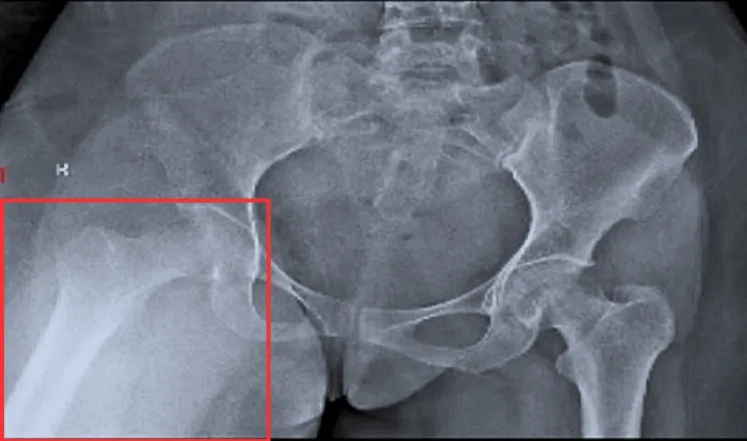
Pre-operative X-ray of right-sided hip. The red square shows a fixed flexion deformity of 50o.
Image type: radiology (x_ray)